Question: I am doing a simple example of tab bar based application for iPad. I have got a controller responsible to tabs management:
'''
@interface MainTabBarController : UITabBarController
'''
and some view controller passed to MainTabBarController as below:
'''
@interface WorkspaceViewController : UIViewController
'''
//
'''
- (BOOL)application:(UIApplication *)application didFinishLaunchingWithOptions:(NSDictionary *)launchOptions
{
self.window = [[[UIWindow alloc] initWithFrame:[[UIScreen mainScreen] bounds]] autorelease];
self.tabBarRootController = [[MainTabBarController alloc] initWithNibName:@"MainTabBarController" bundle:nil];
UIViewController *workspaceController = [[[WorkspaceViewController alloc] initWithNibName:@"WorkspaceViewController" bundle:nil] autorelease];
self.tabBarRootController.viewControllers = [NSArray arrayWithObjects:workspaceController, nil];
self.window.rootViewController = self.tabBarRootController;
[self.window makeKeyAndVisible];
[workspaceController release];
return YES;
}
'''
The WorkspaceViewController has it own xib file. Using this XIB file I'm adding some controls to the Workspace view and everything is fine. But when I want to add (drag and drop in xib file) a toolbar it does not appear when app it run.
This is how my WorkspaceViewController XIB file looks like:

Toolbar is connected with controller via outlet (using xib).
Could you tell what could be a reason and how to solve it? My toolbar has to be visible only when workspace view is visible and it should iteract only with workspace (workspace will be responsible for some drawing stuff and the toolbar will have options like cut, paste, copy etc.)
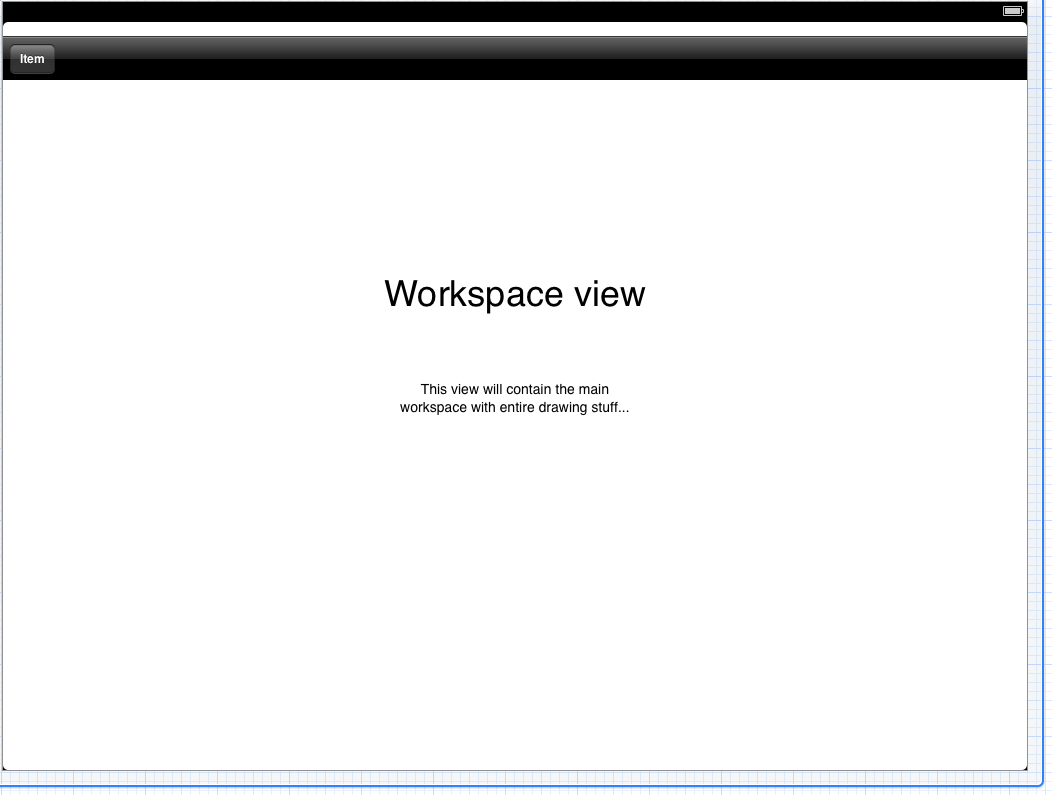
Answer: You are releasing the workspaceController again after calling 'autorelease'.